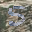
Label: 5